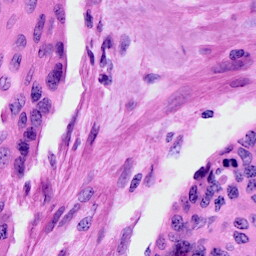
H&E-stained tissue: Cervix